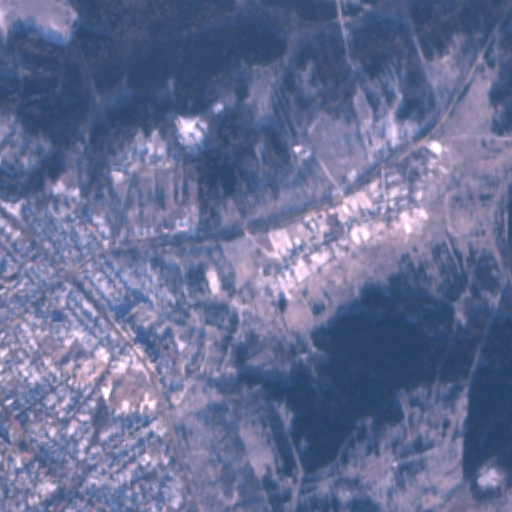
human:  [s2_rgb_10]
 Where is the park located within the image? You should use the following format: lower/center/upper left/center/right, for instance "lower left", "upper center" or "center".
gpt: The park is located in the center left of the image.
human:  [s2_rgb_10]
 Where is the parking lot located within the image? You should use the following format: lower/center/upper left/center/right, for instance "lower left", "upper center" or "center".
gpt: The parking lot is located in the lower left of the image.
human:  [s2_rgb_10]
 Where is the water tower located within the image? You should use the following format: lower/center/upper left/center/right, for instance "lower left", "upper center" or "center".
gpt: The water tower is located in the lower left of the image.
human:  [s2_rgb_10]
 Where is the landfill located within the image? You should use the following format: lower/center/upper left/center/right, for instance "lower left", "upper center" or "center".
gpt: There is no landfill in the image.